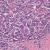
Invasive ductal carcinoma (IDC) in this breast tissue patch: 1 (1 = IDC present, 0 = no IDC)